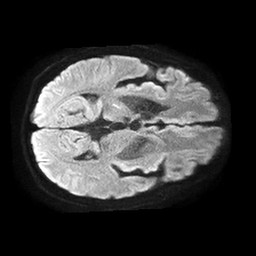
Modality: TRACE
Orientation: axial
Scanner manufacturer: philips
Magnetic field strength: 1.5 T
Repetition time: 4.6 s
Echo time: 0.08517 s